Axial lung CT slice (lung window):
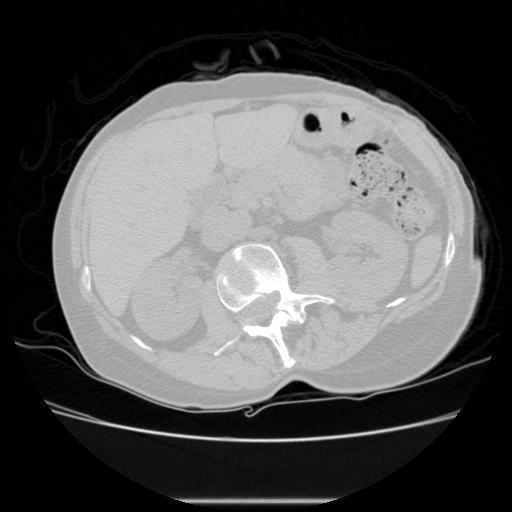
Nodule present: no